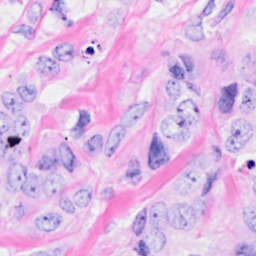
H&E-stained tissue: Breast